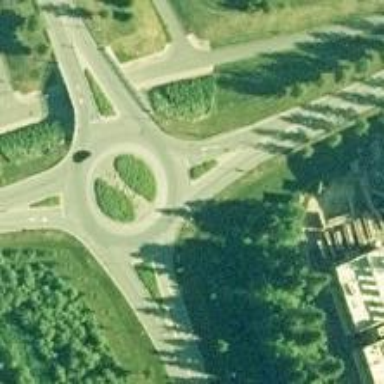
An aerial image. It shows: Tertiary road with asphalt surface leading to roundabout.